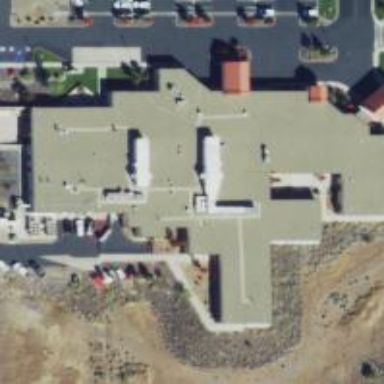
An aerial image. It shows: Hospital building.